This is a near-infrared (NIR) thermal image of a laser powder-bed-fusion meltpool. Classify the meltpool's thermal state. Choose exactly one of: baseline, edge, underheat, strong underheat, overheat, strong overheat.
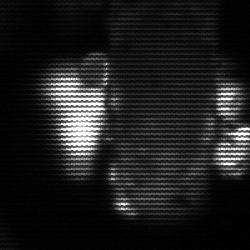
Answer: strong underheat